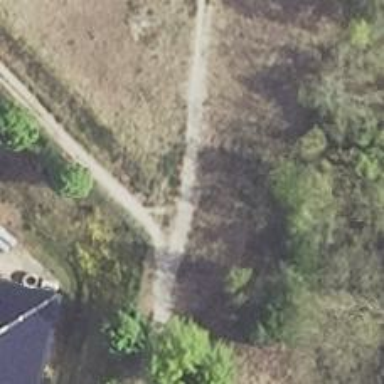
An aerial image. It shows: Path.